Interaction volume radius: 5 \u00c5
Interaction volume height: 40 \u00c5
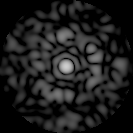
Disorder parameter: 0.8046